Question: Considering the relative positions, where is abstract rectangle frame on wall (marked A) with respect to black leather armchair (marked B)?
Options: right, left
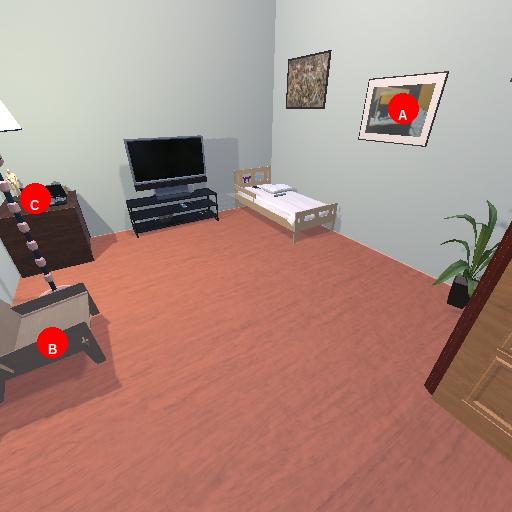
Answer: right